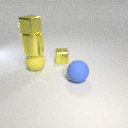
small yellow metal cube behind large yellow rubber sphere